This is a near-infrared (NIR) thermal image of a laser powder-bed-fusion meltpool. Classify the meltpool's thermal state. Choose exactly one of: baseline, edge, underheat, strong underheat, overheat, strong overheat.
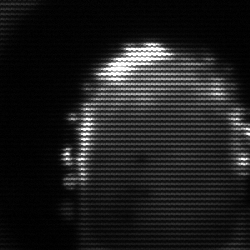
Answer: baseline